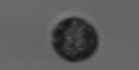
Label: Dinophyceae